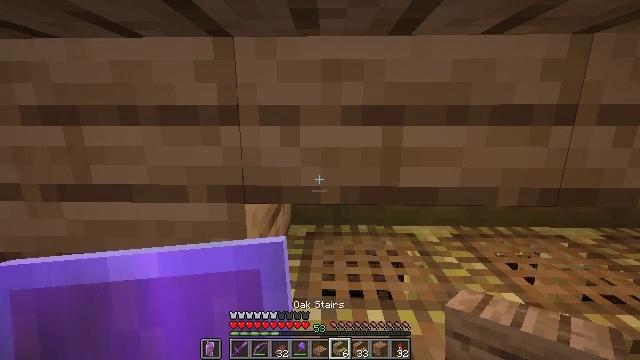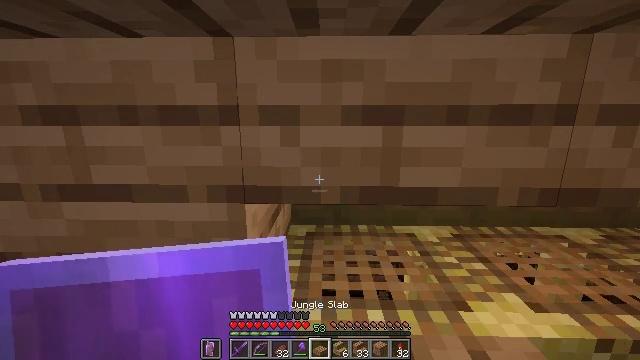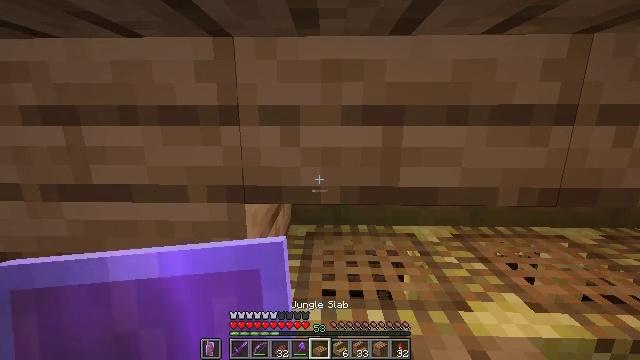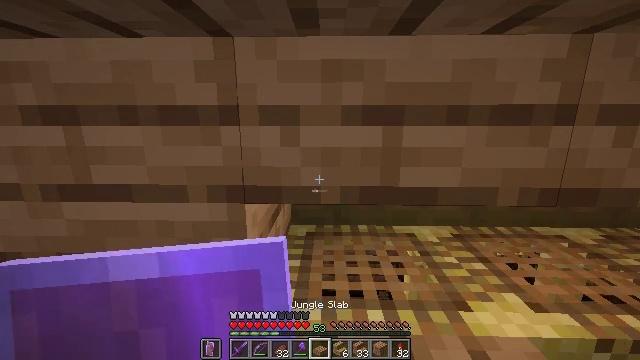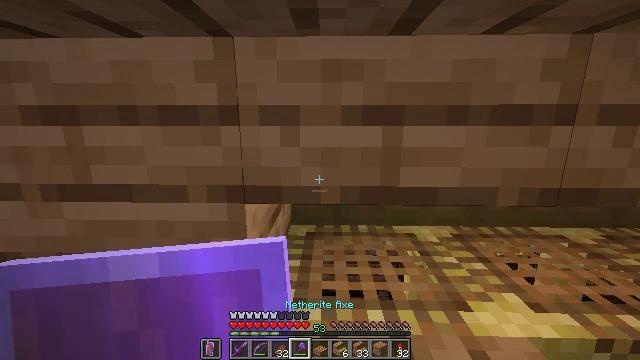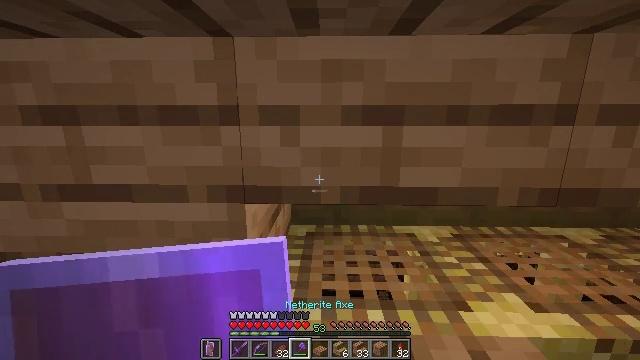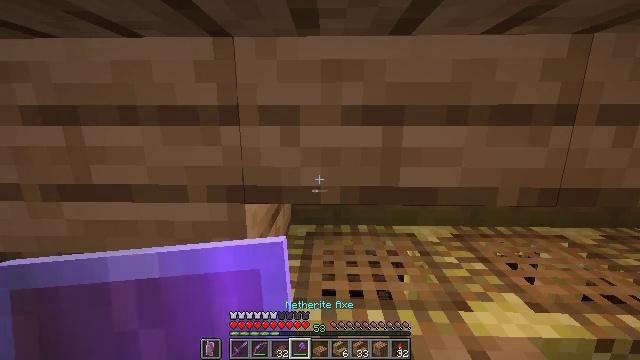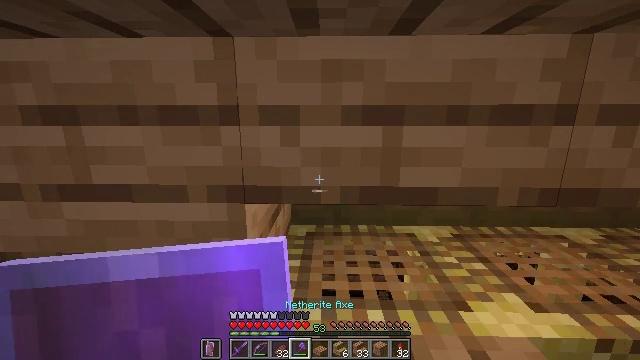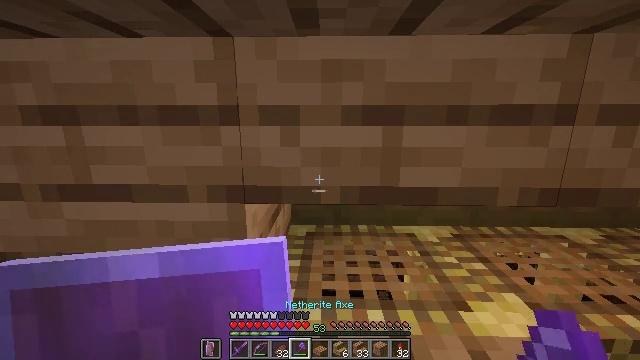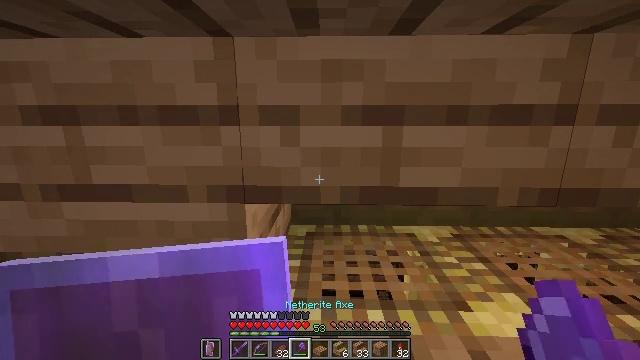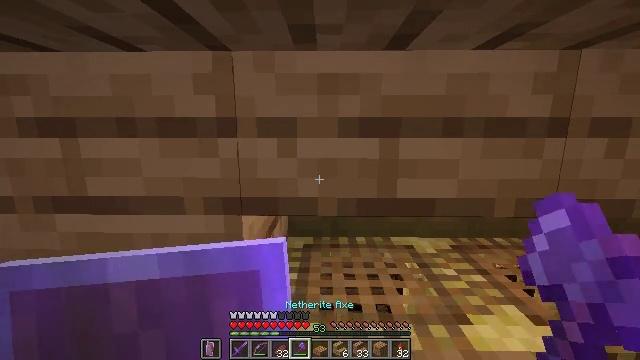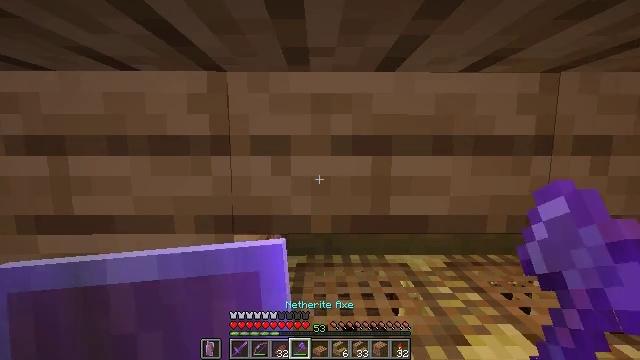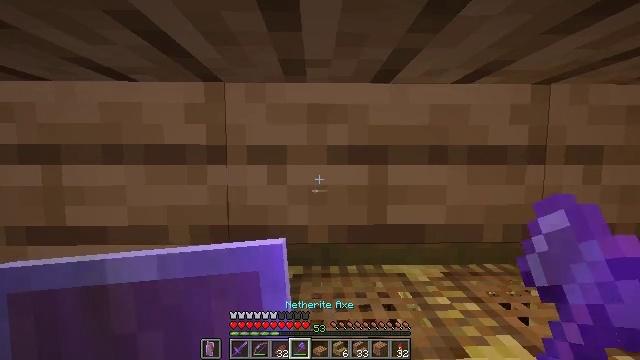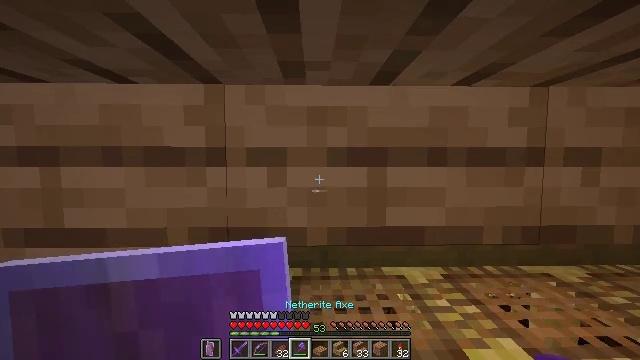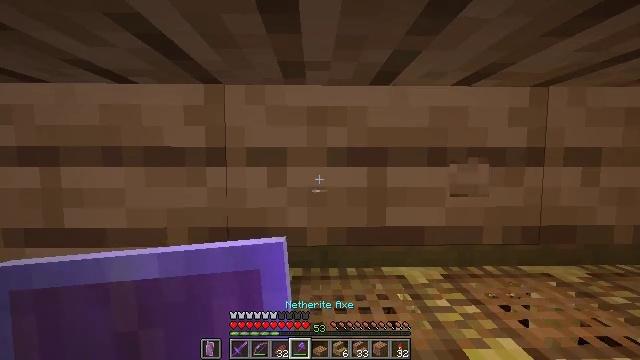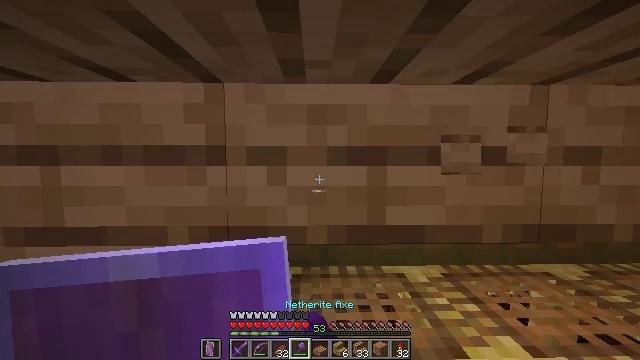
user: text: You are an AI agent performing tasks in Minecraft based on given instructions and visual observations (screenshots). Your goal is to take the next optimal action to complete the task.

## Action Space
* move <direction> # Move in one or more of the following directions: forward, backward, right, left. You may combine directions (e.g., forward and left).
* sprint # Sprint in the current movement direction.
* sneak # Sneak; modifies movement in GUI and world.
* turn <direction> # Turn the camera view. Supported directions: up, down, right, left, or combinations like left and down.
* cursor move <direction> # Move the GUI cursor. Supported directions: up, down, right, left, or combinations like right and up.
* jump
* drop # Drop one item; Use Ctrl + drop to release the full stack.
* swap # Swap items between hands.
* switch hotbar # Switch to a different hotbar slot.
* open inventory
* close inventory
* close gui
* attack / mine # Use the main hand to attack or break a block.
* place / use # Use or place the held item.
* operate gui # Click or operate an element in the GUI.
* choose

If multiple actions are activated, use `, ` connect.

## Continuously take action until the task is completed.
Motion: motion action
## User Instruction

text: Attack the jungle slab to break it.
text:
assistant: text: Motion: sneak
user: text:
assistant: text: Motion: sneak
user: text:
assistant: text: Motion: sneak
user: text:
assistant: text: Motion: sneak
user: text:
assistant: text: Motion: sneak
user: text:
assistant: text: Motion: sneak
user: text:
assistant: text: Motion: sneak
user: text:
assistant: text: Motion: sneak
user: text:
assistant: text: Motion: sneak
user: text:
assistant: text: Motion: sneak, turn up
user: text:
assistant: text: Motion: sneak, turn right and up
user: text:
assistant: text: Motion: sneak, turn up
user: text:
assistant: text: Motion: sneak
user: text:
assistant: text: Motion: sneak, attack / mine
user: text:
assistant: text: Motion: sneak, attack / mine
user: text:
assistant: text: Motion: sneak, attack / mine
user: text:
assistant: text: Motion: sneak, attack / mine
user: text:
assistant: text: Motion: sneak
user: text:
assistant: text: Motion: sneak
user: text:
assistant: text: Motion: sneak
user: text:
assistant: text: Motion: sneak
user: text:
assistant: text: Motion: sneak
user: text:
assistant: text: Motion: sneak
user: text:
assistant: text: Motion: sneak, attack / mine
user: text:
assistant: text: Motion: sneak, attack / mine
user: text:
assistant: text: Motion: sneak, attack / mine
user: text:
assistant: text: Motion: sneak, attack / mine
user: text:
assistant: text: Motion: sneak
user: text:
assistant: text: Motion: sneak
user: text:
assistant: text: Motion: sneak